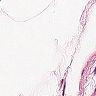
Metastatic tissue present: no